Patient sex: M
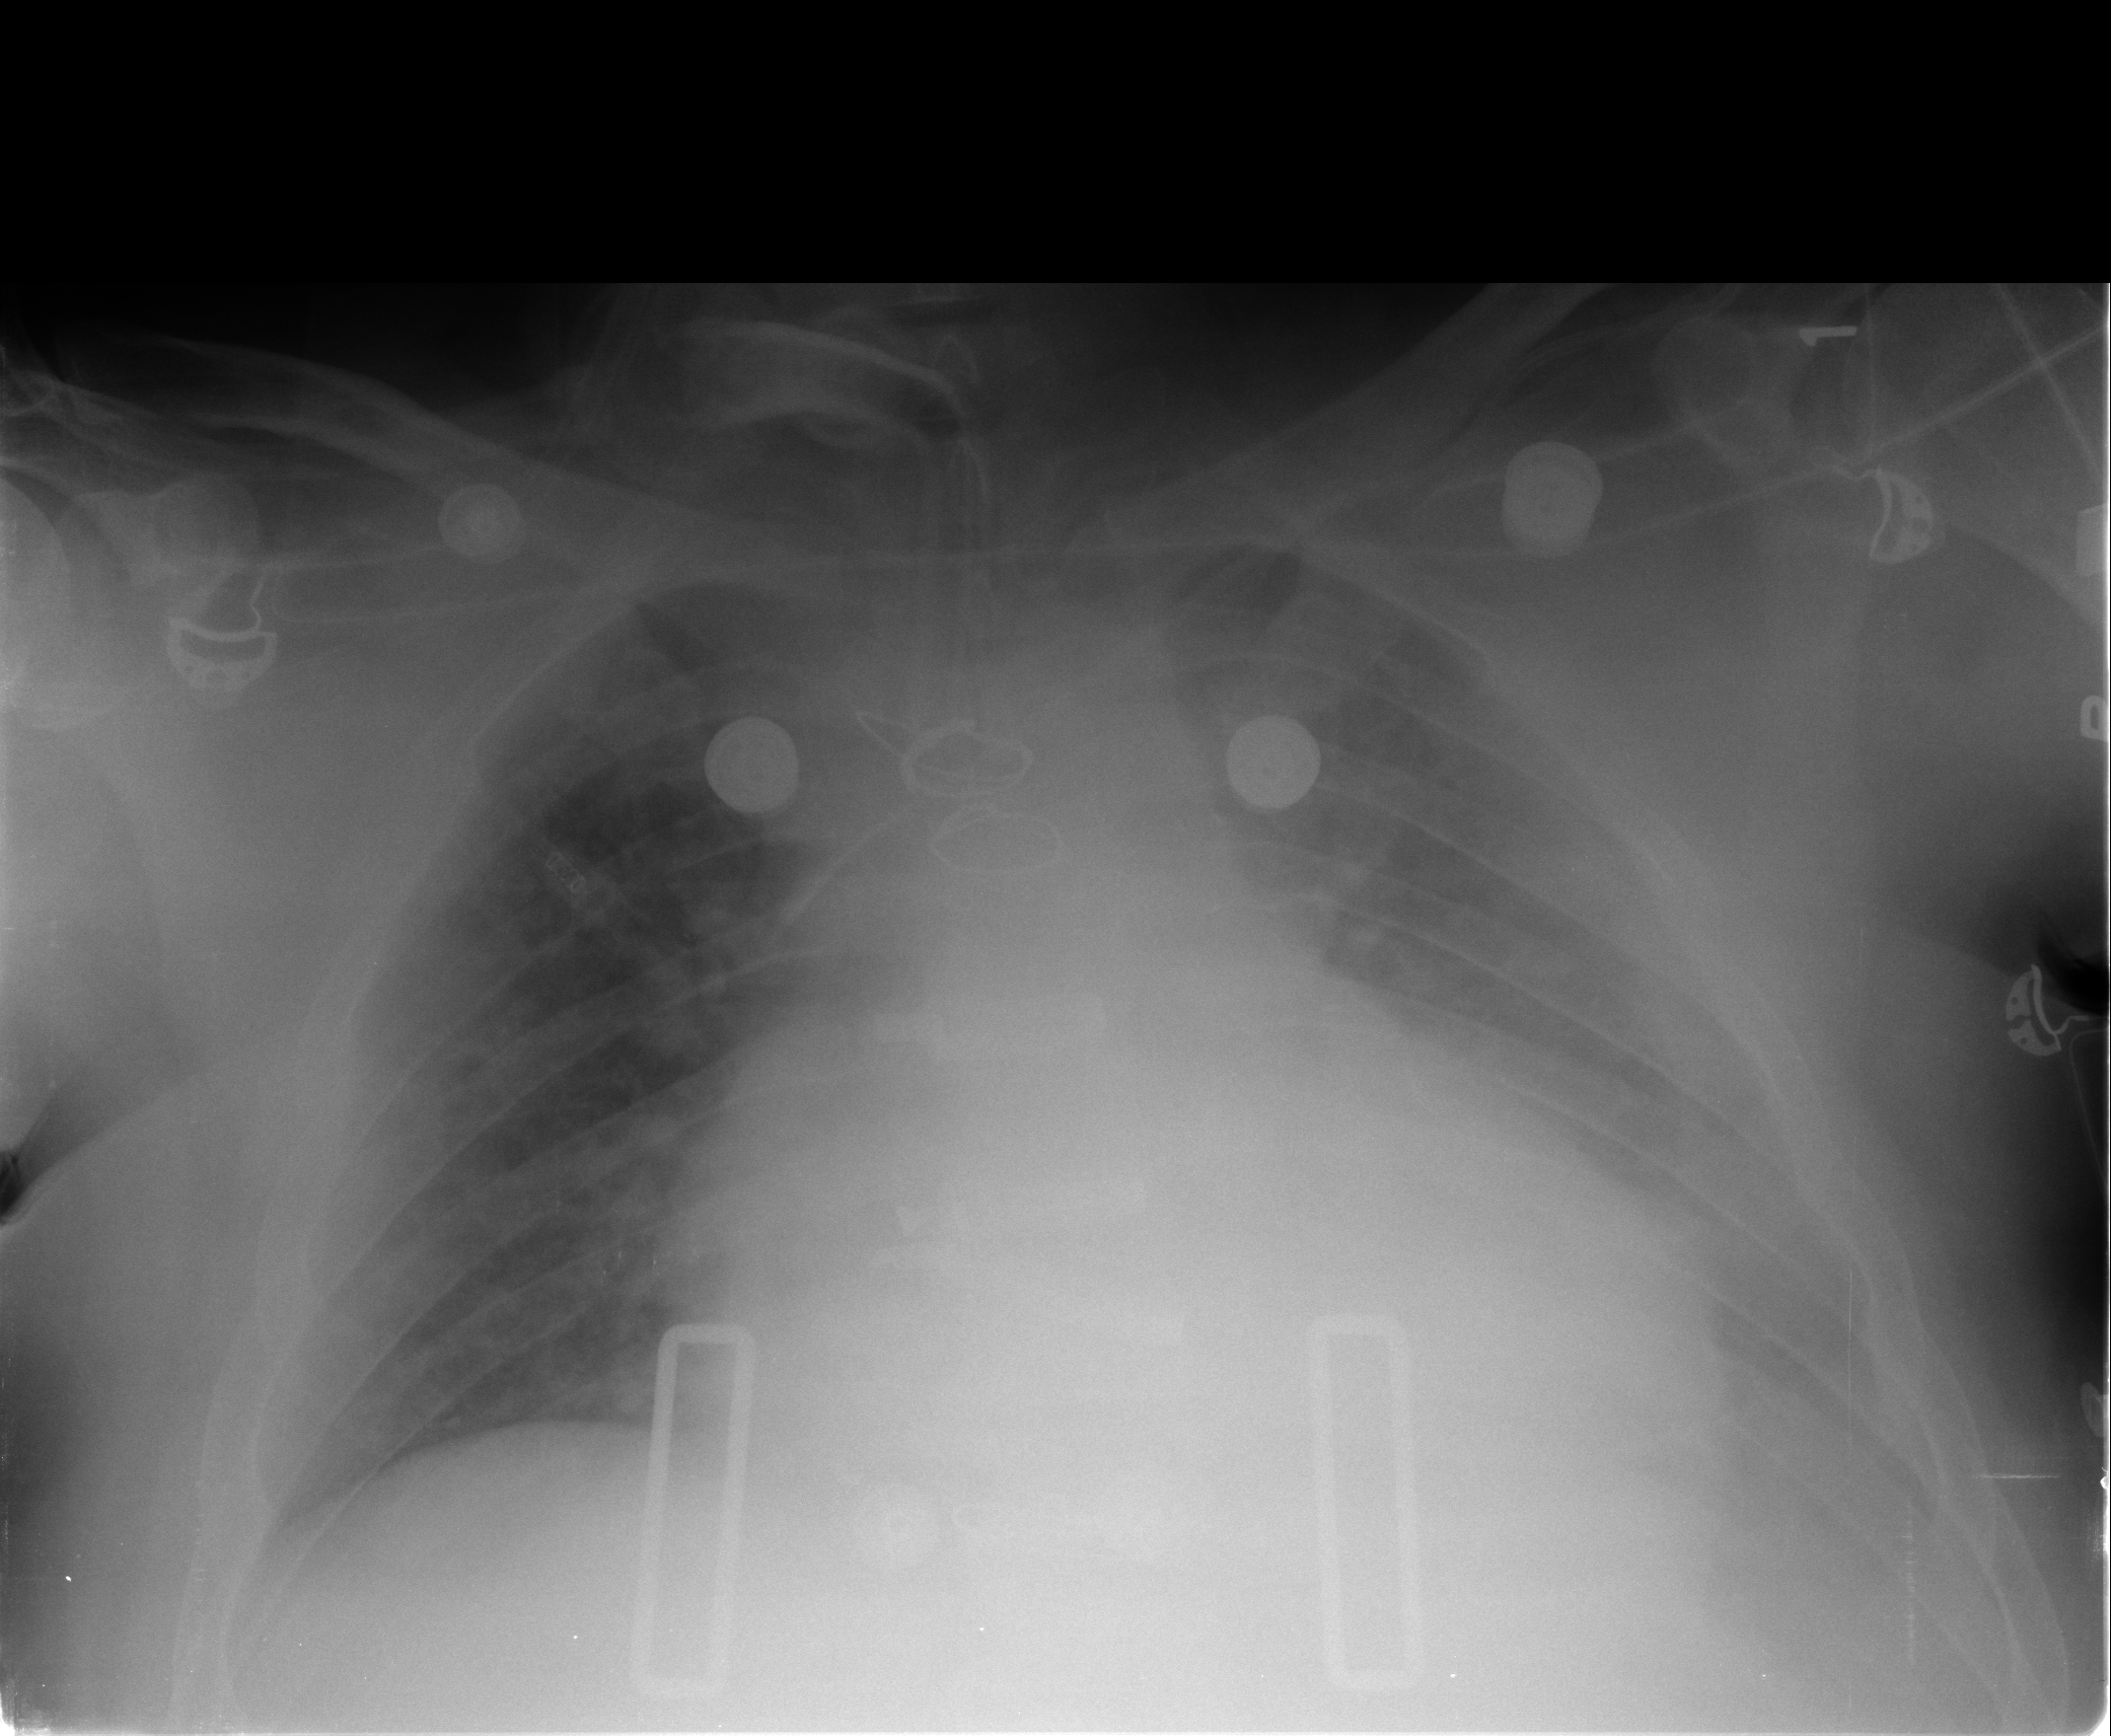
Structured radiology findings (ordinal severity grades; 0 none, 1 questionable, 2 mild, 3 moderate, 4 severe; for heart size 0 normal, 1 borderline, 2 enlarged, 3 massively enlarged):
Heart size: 3
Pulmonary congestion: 2
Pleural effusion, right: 1
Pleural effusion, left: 3
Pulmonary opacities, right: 2
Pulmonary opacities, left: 2
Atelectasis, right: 2
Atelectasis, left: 3